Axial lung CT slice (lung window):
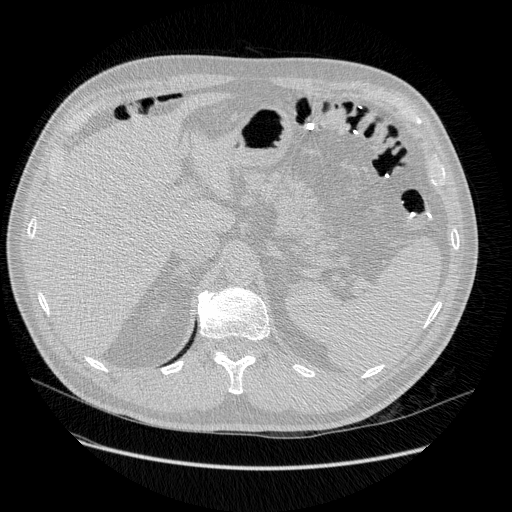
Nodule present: no